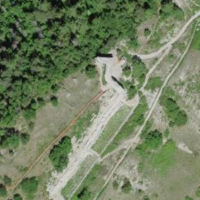
EUNIS habitat code: 40
Species observed at this site:
Medicago sativa